Interaction volume radius: 10 \u00c5
Interaction volume height: 15 \u00c5
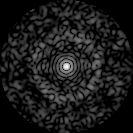
Disorder parameter: 0.8343